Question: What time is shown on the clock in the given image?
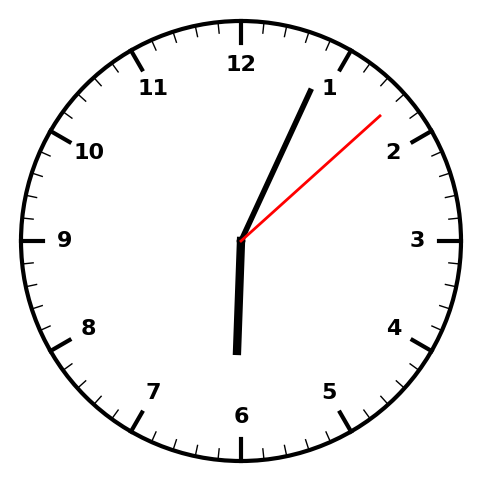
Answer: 06:04:08